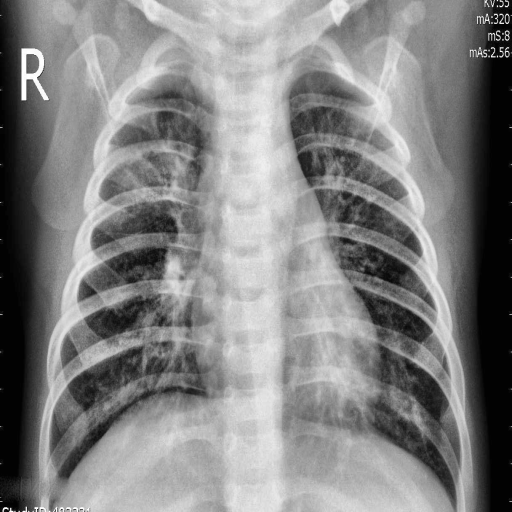
Finding: PNEUMONIA